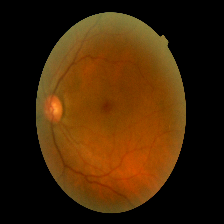
Diabetic retinopathy grade: Mild